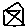
Label: house